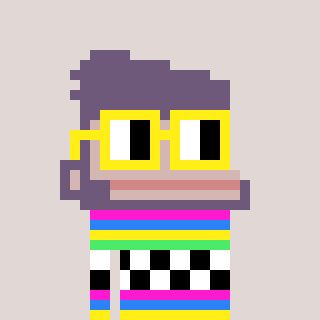
a pixel art character with square yellow glasses, a ape-shaped head and a grayscale-colored body on a warm background